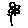
Label: flower